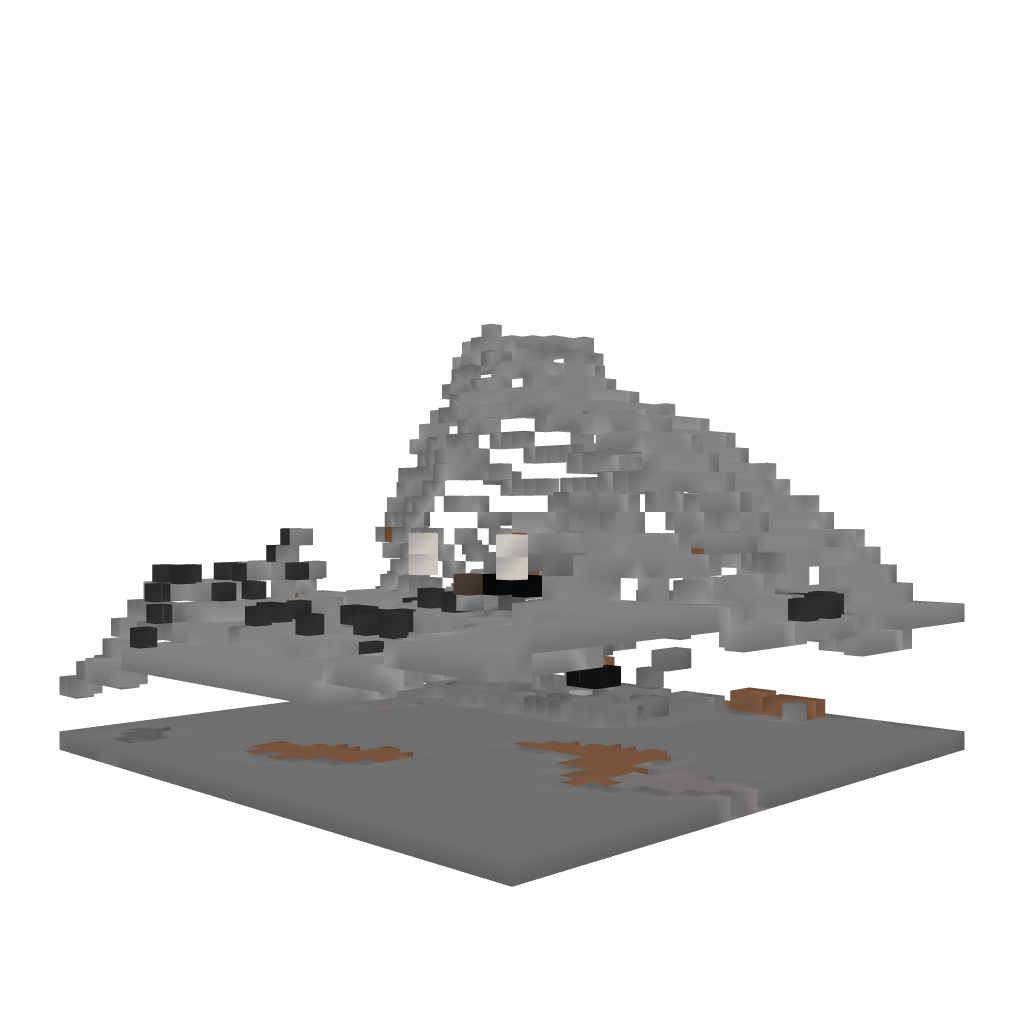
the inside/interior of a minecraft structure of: The Quartz Labyrinth